Question: I am finding problem in downloading App from play store. I had earlier installed the App, then uninstalled it.
Now there is an update available to the App and I want to download it again.
Google play gives me an error message Attached Screenshot.
Please help me. Thanks in advance.

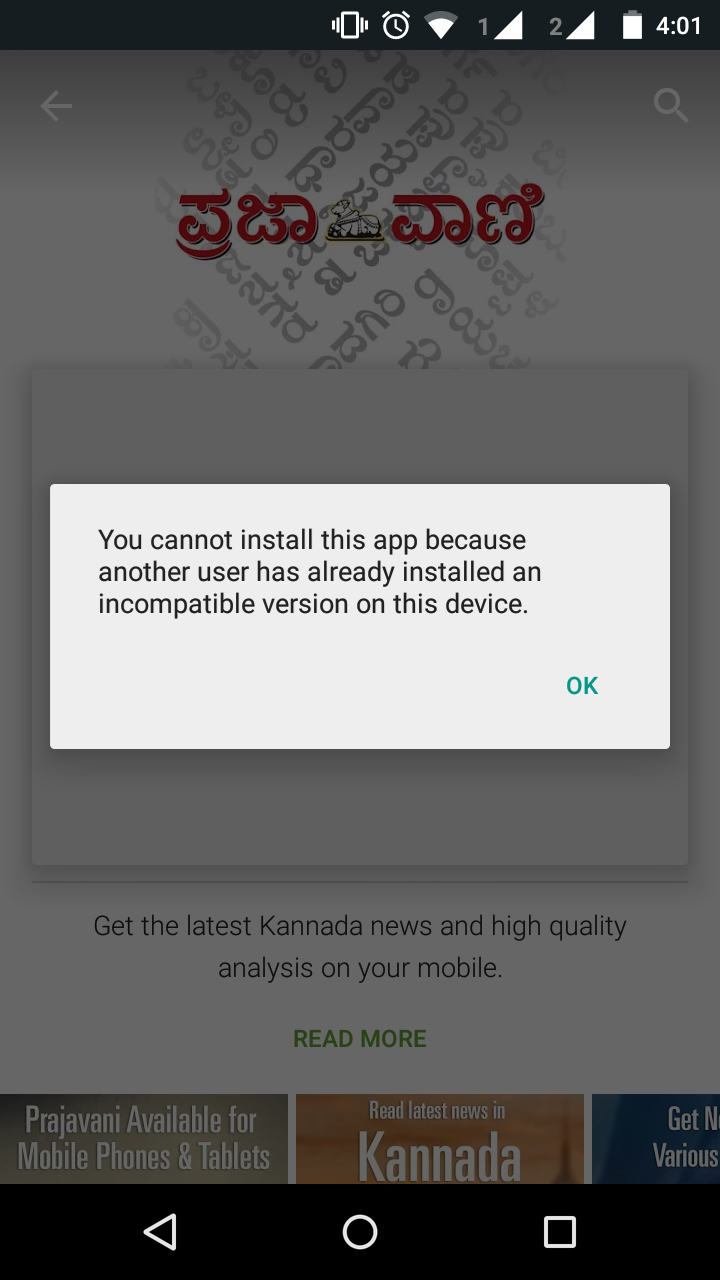
Answer: This usually happens in Lollipop version since it allows multiple users on a single device. To remove a particular application for all the users please follow these steps,
- - - - - -